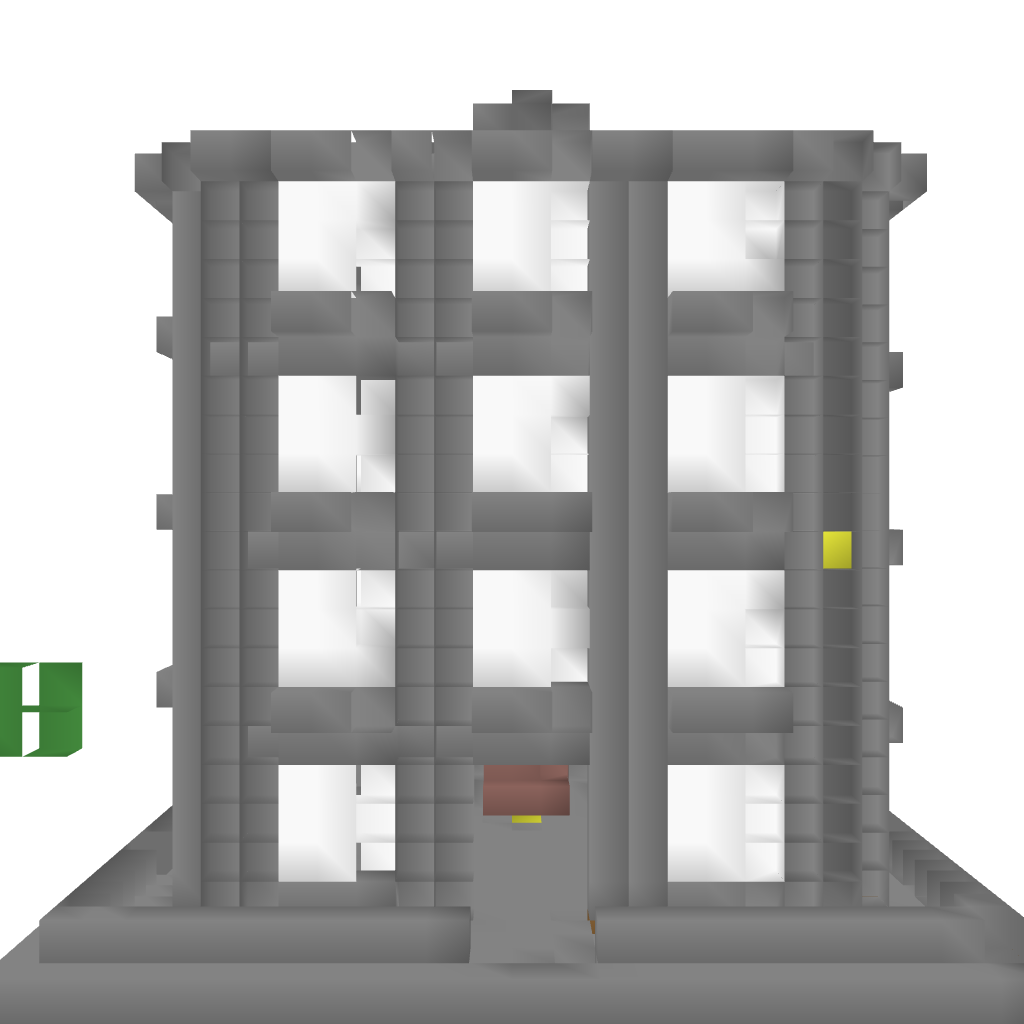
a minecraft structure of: Shop [Schematic] bad low quality